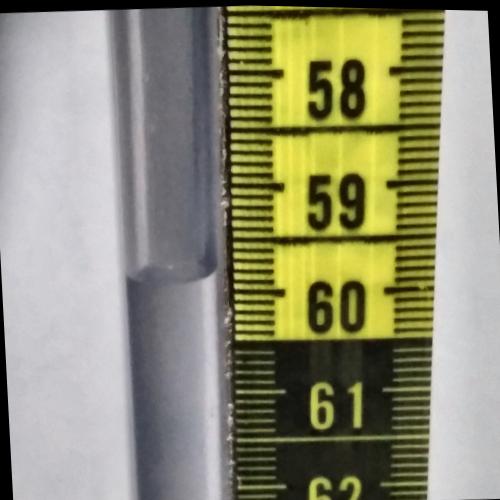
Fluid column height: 59.8 cm